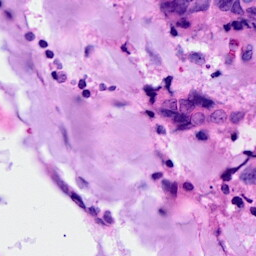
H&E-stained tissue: Breast